Aerial crown-view tile of a tropical tree (Barro Colorado Island, Panama), acquired 20241112:
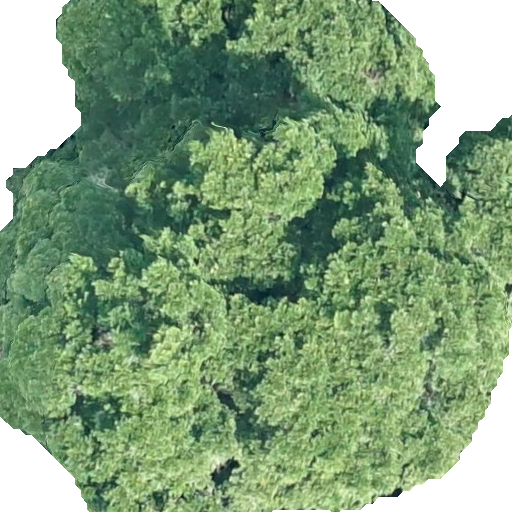
Species: Terminalia amazonia
GBIF accepted scientific name: Terminalia amazonica
Crown area: 388.144 m²